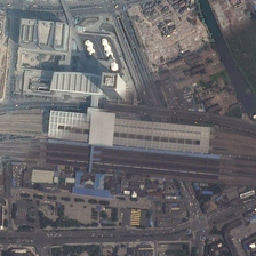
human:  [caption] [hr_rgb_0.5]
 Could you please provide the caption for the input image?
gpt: Many railway lines and many buildings were scattered.

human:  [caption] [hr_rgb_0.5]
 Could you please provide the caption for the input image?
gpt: Many tracks and buildings are scattered.

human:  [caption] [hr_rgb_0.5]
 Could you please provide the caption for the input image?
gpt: There are cars extending in all directions on the road near the railway station.

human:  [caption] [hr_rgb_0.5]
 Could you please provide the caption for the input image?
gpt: There are cars on the road near the railway station. They extend in all directions.

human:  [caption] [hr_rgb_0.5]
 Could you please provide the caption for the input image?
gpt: There are cars on the road near the railway station.